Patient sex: M
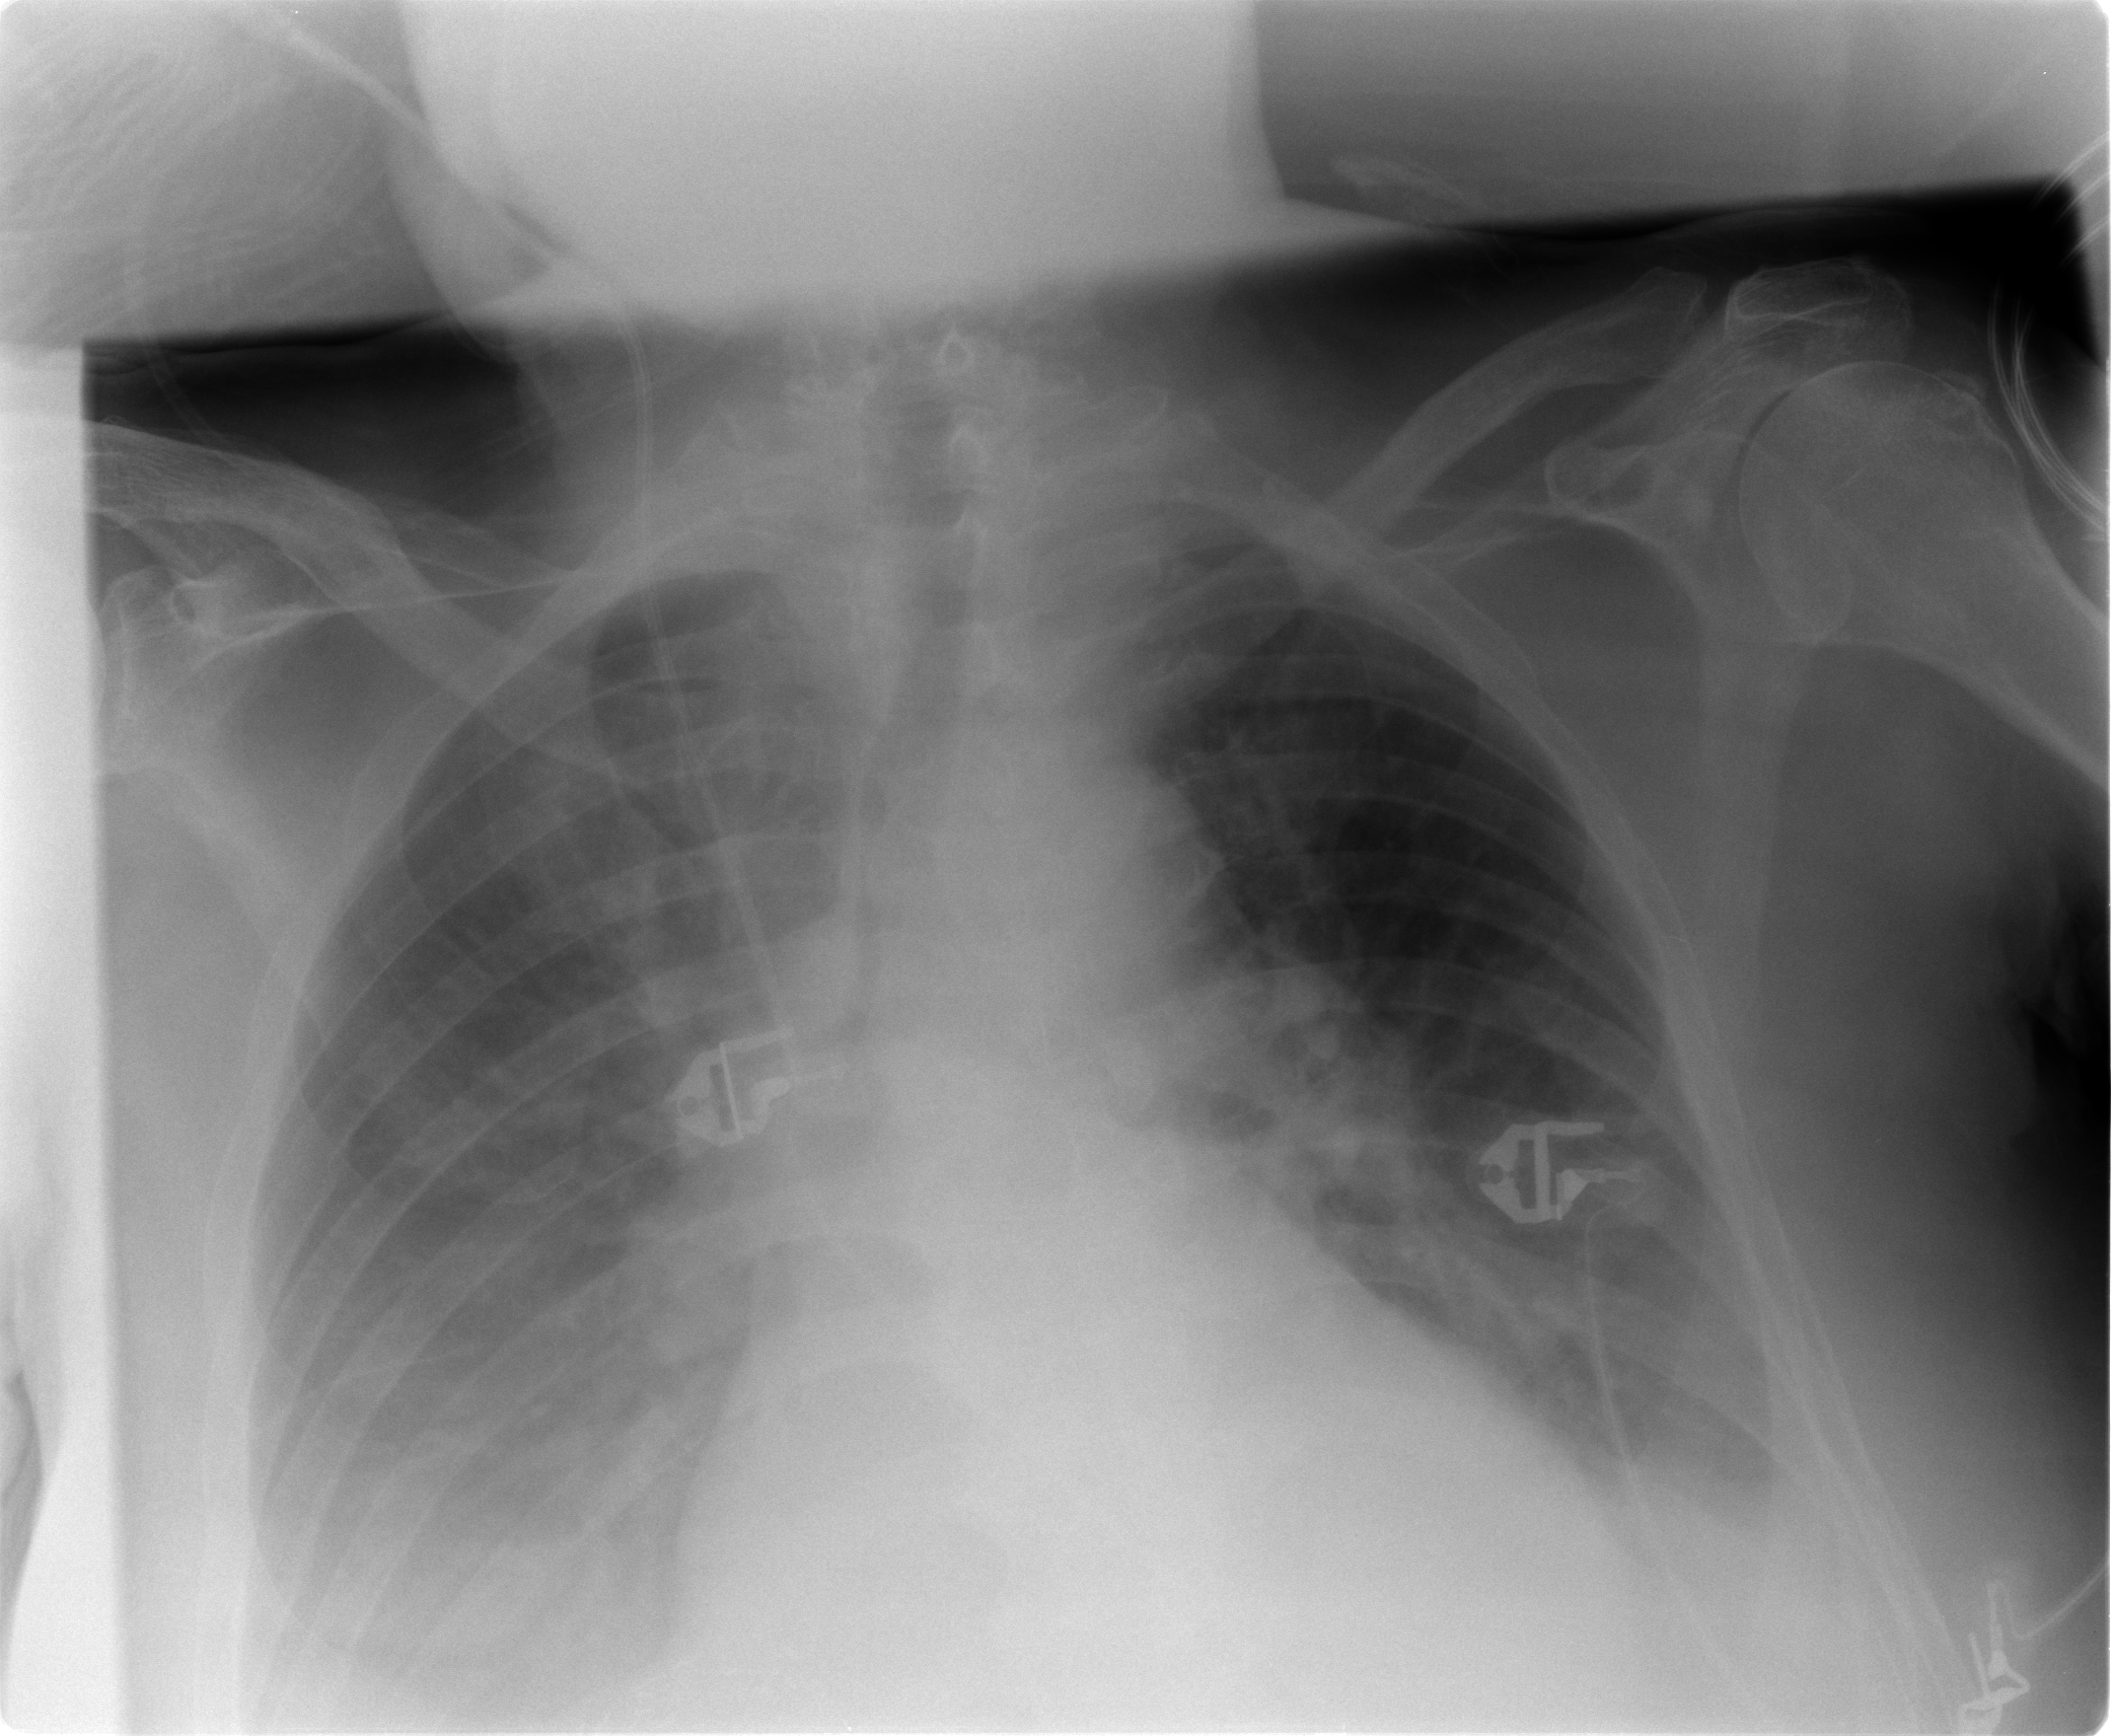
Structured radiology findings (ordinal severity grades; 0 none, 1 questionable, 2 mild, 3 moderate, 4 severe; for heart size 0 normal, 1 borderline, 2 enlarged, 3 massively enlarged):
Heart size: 0
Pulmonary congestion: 3
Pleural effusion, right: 3
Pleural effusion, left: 2
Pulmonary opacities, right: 0
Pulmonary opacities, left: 0
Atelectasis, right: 2
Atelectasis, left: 2